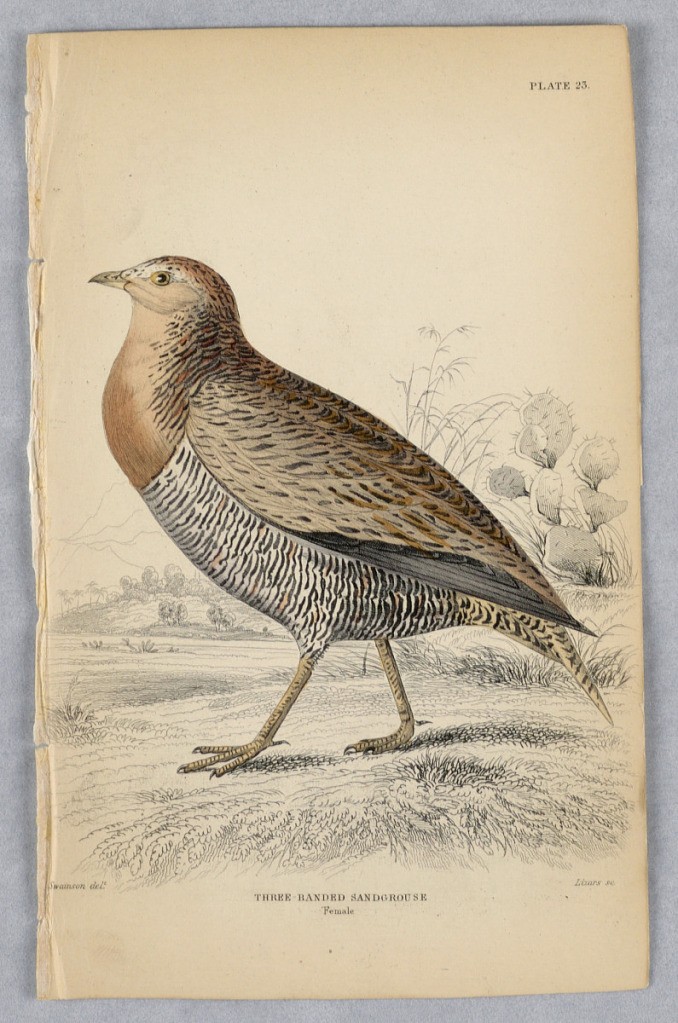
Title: Three-Banded Female Sandgrouse, Plate 23 from Birds of Western Africa
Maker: William Home Lizars, Scottish, 1788 - 1859
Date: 1837
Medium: Engraving, brush and watercolor on paper
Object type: Print
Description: Brown, black and white specked bird walking on grassy ground, a cactus beyond, right. Title and artists' names below.